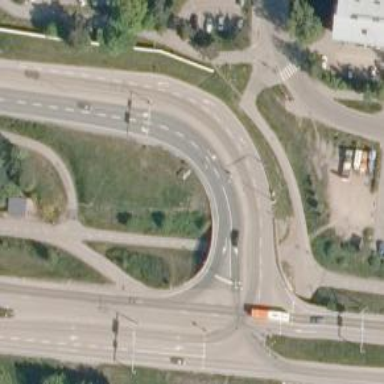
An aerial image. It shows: Asphalt trunk link road.